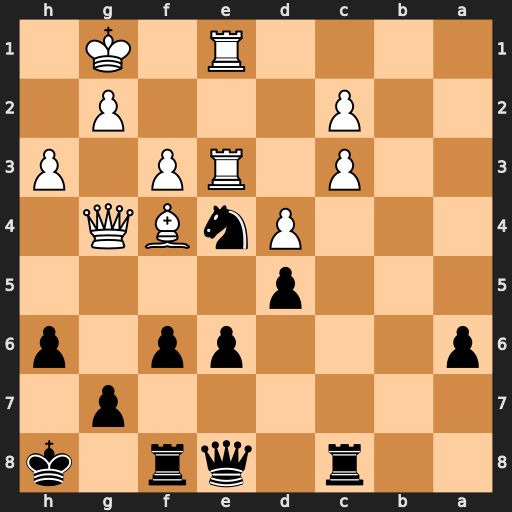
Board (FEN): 2r1qr1k/6p1/p3pp1p/3p4/3PnBQ1/2P1RP1P/2P3P1/4R1K1
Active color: b
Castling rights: -
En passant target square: -
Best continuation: h5 Qh4 g5 fxe4 gxh4